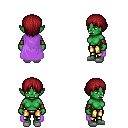
a pixel art fantasy rpg character, female body template, orc, green skin, lavender cape, gold greaves, brunette plain hairstyle, cloth bracers, white slippers, four views (front, back, left, right), 2x2 character sprite sheet, small pixel art, hard edges, no anti-aliasing